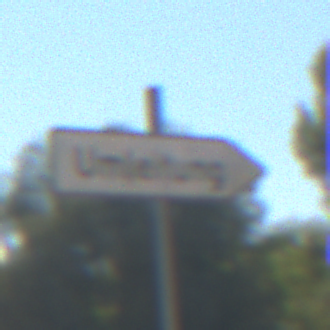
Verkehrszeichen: UmleitungswegweiserRechtsweisend
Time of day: Midday
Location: Outdoor (Nature)
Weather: Clear
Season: Summer
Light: Natural